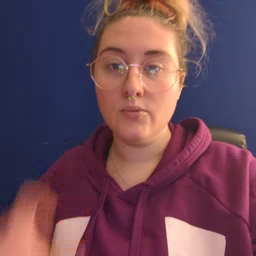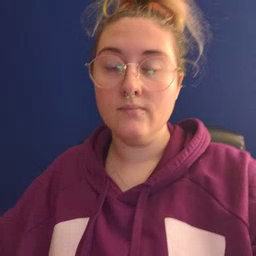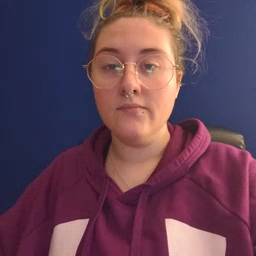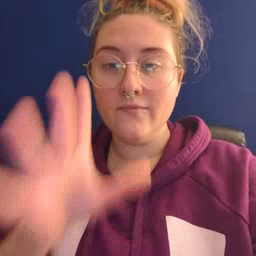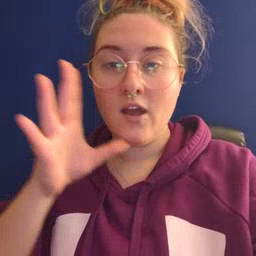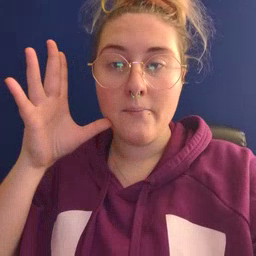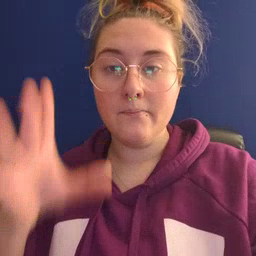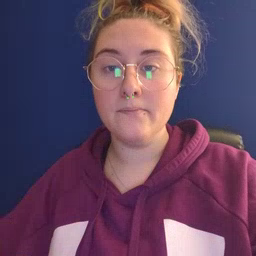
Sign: farm